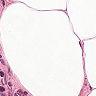
Metastatic tissue present: no